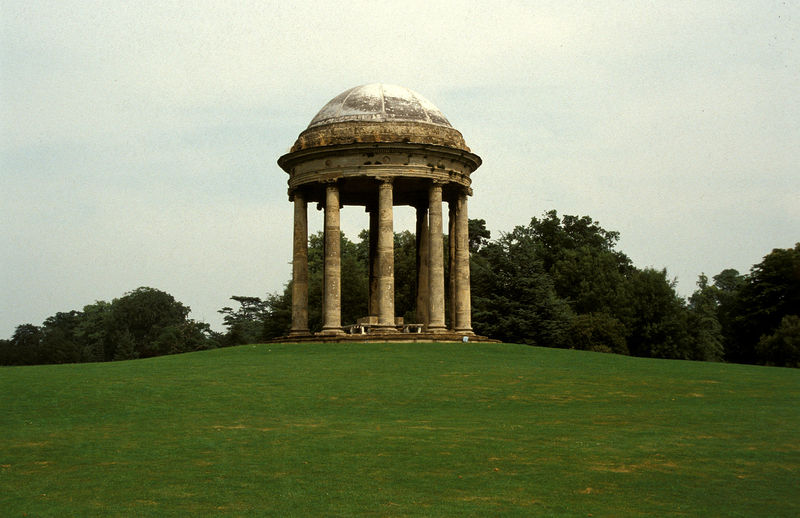
Titel: Rotonda, Gesamtansicht
Künstler: Sir John Vanbrugh
Standort: Stowe, Buckinghamshire
Institution: Stowe Landscape Gardens
Schlagwörter: baum, blau, blätter, himmel, laub, weiß, wolken, bäume, grün, landschaft, ocker, geschwungen, grau, hell, licht, säule, säulen, anlage, gras, park, rasen, wiese, beige, architektur, sockel, stein, steine, ferne, hügel, natur, weite, gebüsch, sonne, england, wald, anhöhe, kreis, rund, garten, sommer, ansicht, italien, grünanlage, bank, kuppel, stufe, stufen, plinthe, foto, fotografie, photographie, münchen, denkmal, draußen, kuppe, architrav, bänke, kapitelle, pantheon, kapitell, photo, fries, gesims, kehle, farbfoto, lanfschaft, ionisch, götter, lust, griechenland, tempel, monopteros, pavillon, tholos, basis, dorisch, schaft, englischer garten, mausoleum, wulst, laube, englisch, gebälk, klassizistisch, bauwerk, dorica, rundbau, tempietto, teile, kuppeldach, englischer, parklandschaft, landschaftsgarten, englischer landschaftsgarten, ein turm, rastplatz, teehaus, ionika, rundfries, kämpferplatten, landschaftspark, englisc, euthyntherie, grads, himmel grün, tempieto, blöau, lusttempel, liebestempel, rondeel, eine landschaft, kuppel säulen